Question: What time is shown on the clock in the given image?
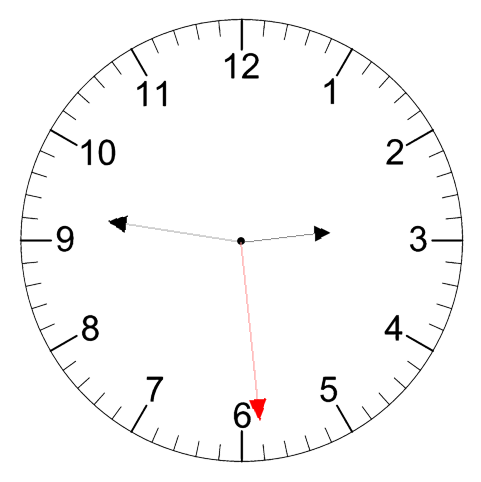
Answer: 02:46:29